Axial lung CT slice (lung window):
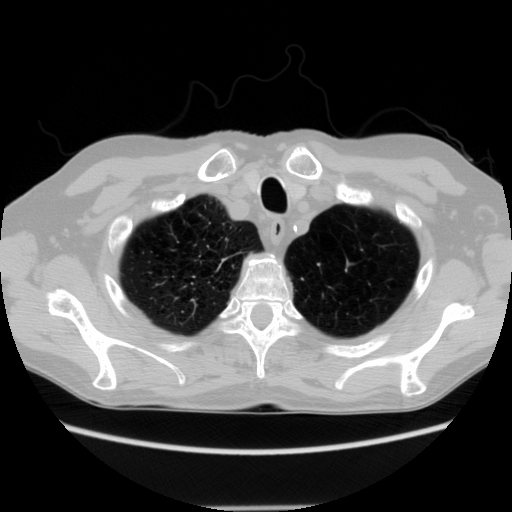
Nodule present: no